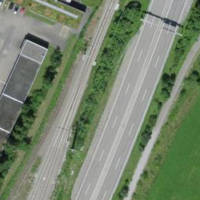
EUNIS habitat code: 57
Species observed at this site:
Podarcis muralis